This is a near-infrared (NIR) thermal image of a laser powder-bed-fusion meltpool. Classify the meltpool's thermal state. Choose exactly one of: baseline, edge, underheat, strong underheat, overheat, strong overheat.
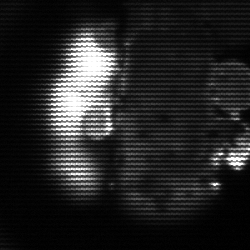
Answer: strong underheat